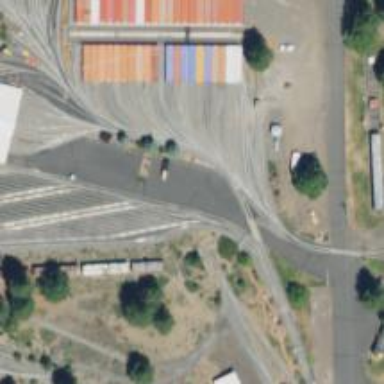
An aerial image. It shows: Miniature railway in service yard.